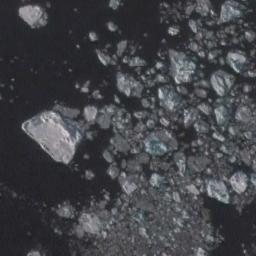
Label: sea_ice